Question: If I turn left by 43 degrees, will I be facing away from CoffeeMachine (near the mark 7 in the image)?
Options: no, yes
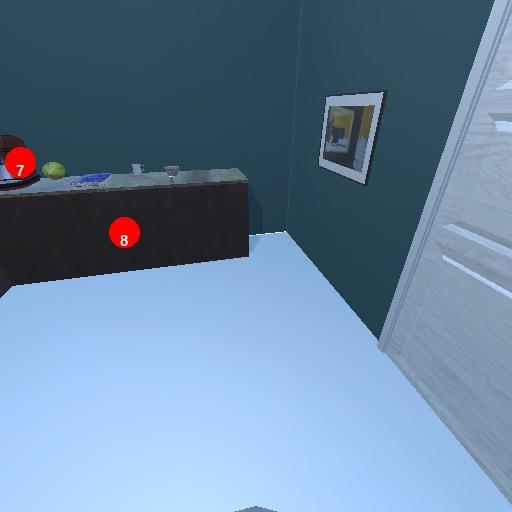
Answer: no